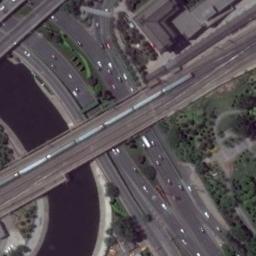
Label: railway